Question: reverse property of v-text-field can align right its text.
but i want to keep label left, so i need a way to control label position.
How can i do this?
'''
<v-text-field reverse label="number input" append-icon="mdi-magnify" type="number"></v-text-field>
'''

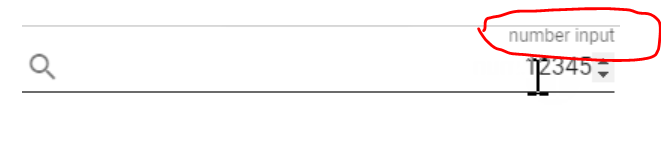
Answer: You could create a CSS class to apply to the text-input that targets the label and overrides the positioning.
'''
.label-left .v-label {
left: 0 !important;
transform-origin: top left !important;
}
'''
Now you can apply the class to the reversed input.
'''
<v-text-field
class="label-left"
reverse
label="number input"
append-icon="mdi-magnify"
type="number"
></v-text-field>
'''